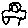
Label: car